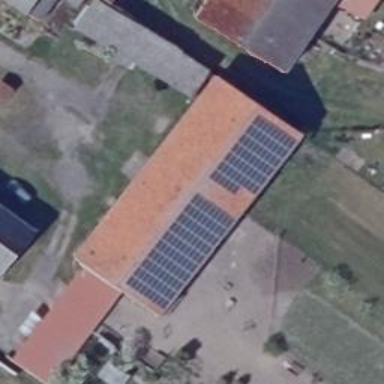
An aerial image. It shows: Solar photovoltaic panel generating electricity through small installation.